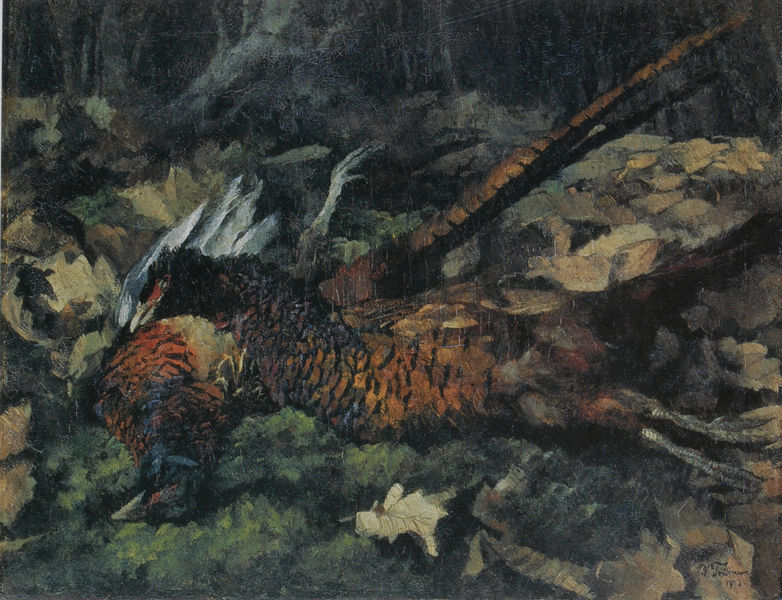
Titel: Fasane
Künstler: Heinrich Wilhelm Trübner
Standort: Hamburg
Institution: Kunsthalle
Schlagwörter: baum, blau, blätter, dunkel, feder, flügel, gemälde, kopf, laub, vogel, weiß, bäume, gelb, grün, impressionismus, landschaft, ocker, braun, bunt, holz, köpfe, licht, orange, rücken, schmuck, schwarz, rot, tier, wiese, beige, muster, federn, gefieder, mord, tod, tot, bild, signatur, öl, baumstamm, natur, stamm, vögel, boden, auge, gold, paar, blatt, wald, genre, stilleben, stillleben, schwanz, schweif, füße, liegen, schnabel, zwei, studie, herbst, winter, romantik, stämme, essen, detail, gestreift, vergänglichkeit, fuss, erdboden, krallen, schnäbel, jagd, gedeckt, unterholz, beute, erlegt, fasan, fasane, federkleid, jagdstück, jäger, grab, geäst, waldboden, dickicht, äst, ahorn, auerhahn, auerhenne, auerhennen, auerhähne, eiche, eichenblatt, goldfasan, jagdbeute, kralle, männchen, schllernd, schwanzfeder, schwänze, waldstück, weibchen, hahn, rebhuhn, drachen, lieen, geschossen, ter, tragisch, morbide, rebhan, rebhun, glanzlos, grallen